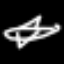
Label: airplane